Field crop: maize
Growth stage: 2
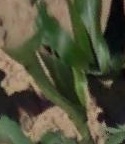
Species: maize